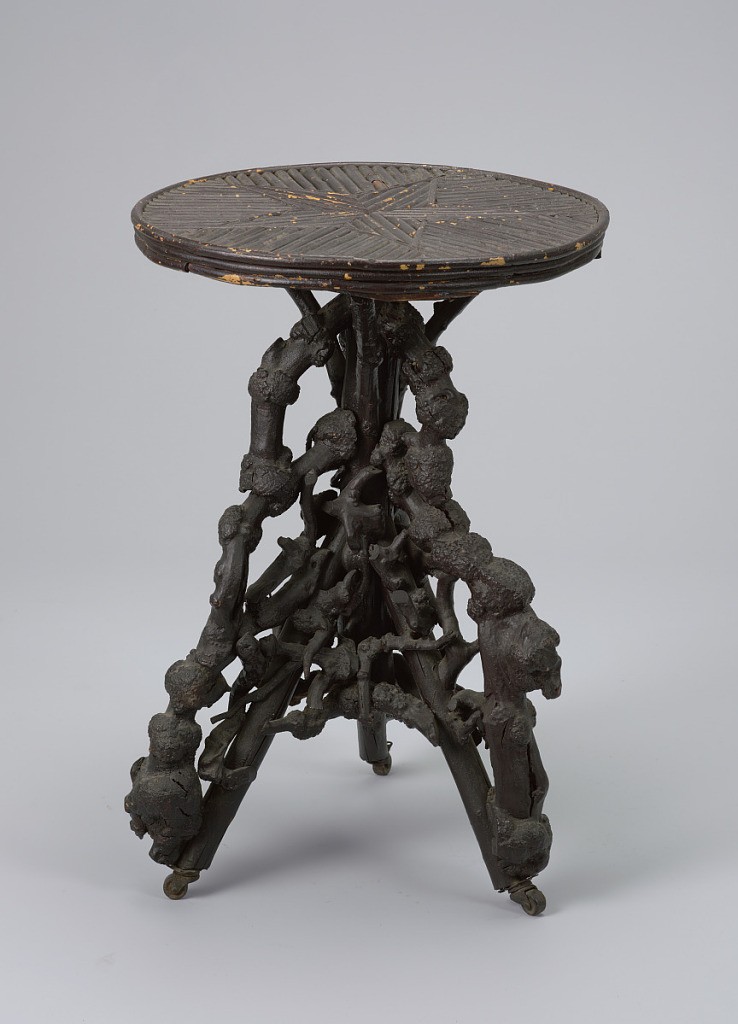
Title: Table
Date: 19th century
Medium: Wood
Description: In the so-called rustic or "Adirondack twig" style.